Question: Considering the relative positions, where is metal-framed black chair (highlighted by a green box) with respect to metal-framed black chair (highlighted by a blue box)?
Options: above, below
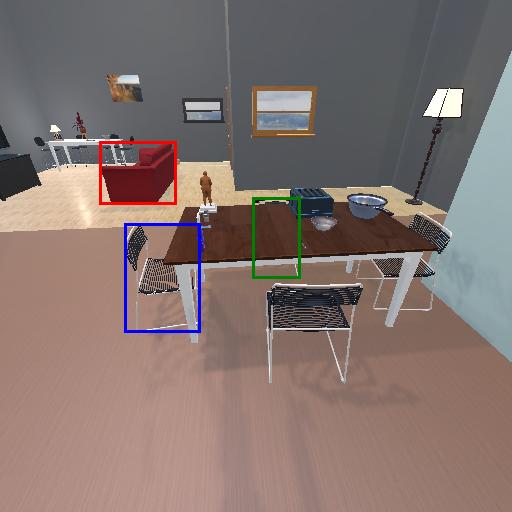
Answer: above